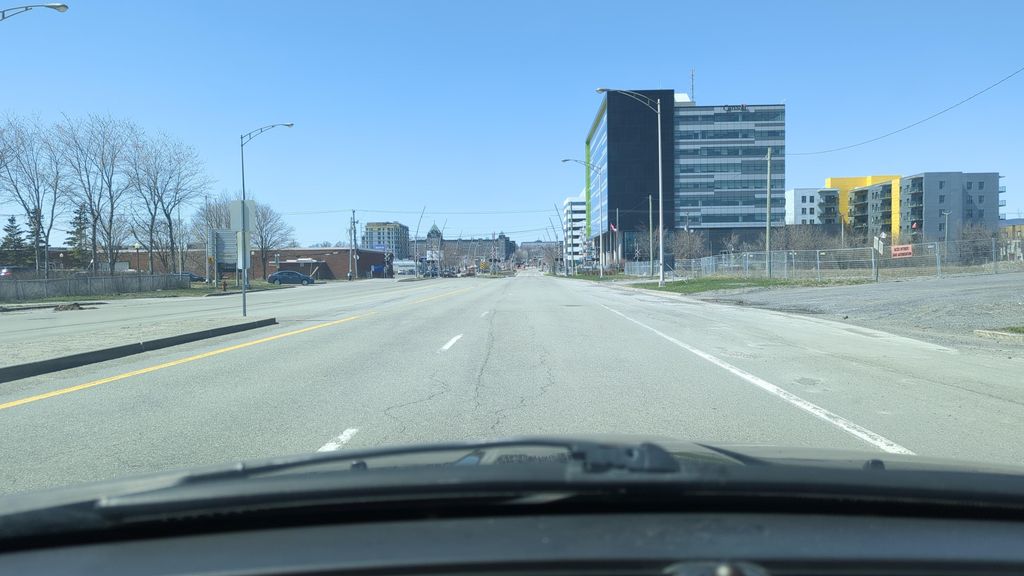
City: quebec_city